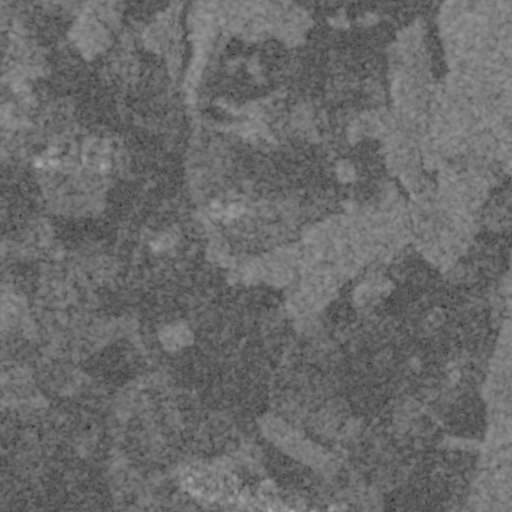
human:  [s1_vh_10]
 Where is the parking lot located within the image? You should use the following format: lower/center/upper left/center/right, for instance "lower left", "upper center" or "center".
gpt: The parking lot is located in the lower left of the image.
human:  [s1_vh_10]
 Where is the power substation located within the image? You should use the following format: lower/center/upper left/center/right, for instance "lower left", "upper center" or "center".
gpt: The power substation is located in the lower left of the image.
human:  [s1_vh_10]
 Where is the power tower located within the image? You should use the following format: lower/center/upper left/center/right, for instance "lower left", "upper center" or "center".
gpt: The power tower is located in the lower left of the image.
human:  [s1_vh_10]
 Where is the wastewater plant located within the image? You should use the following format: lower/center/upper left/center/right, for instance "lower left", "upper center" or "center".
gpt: The wastewater plant is located in the upper left of the image.
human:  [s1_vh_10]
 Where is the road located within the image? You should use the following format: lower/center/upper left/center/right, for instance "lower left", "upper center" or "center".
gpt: There is no road in the image.

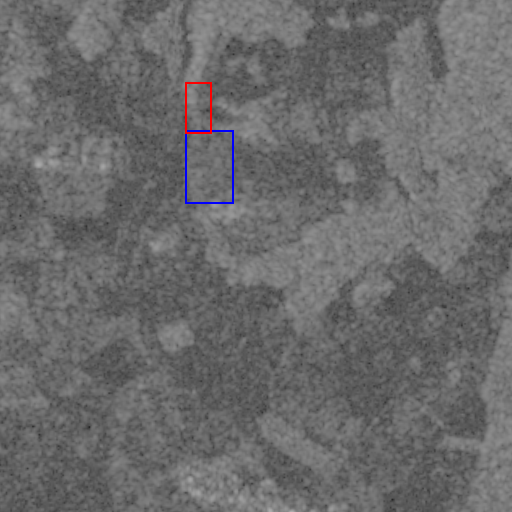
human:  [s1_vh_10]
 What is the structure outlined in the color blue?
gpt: The structure outlined in blue is a crop field.
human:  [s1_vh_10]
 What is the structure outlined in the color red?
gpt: The structure outlined in red is a park.
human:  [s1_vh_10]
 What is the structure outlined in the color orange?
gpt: There is no orange outline.